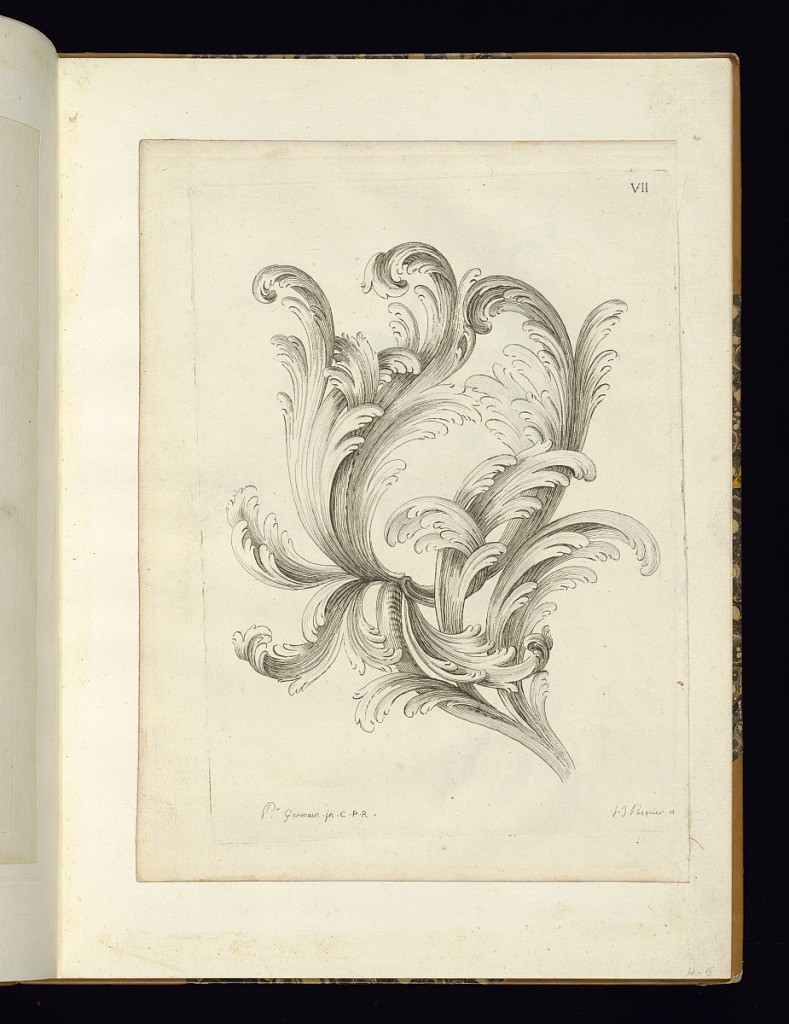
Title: Ornament Design
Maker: Pierre Germain, French, 1703 - 1783
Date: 1751
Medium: Engraving on laid paper
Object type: Print
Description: Rocaille design of a spray of acanthus leaves. The plate is signed.